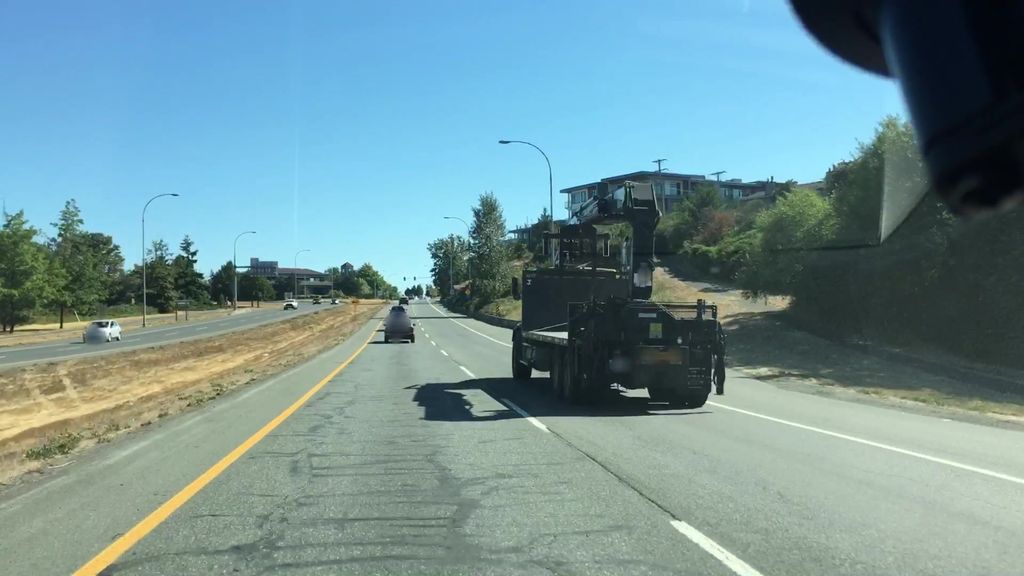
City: victoria